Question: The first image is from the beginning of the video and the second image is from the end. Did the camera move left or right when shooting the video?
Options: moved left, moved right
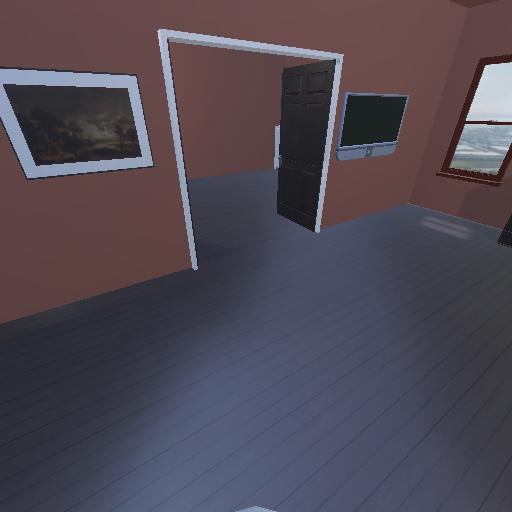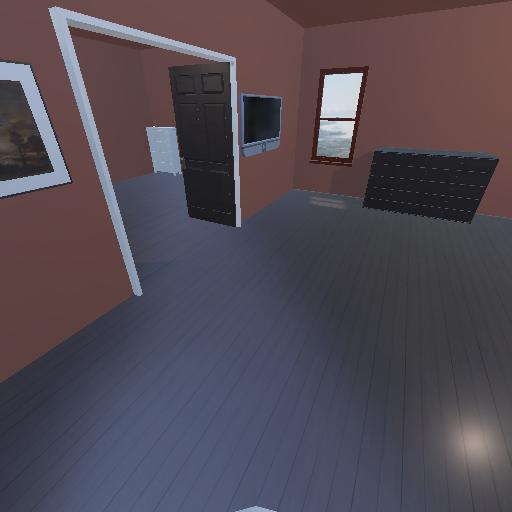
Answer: moved left